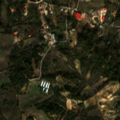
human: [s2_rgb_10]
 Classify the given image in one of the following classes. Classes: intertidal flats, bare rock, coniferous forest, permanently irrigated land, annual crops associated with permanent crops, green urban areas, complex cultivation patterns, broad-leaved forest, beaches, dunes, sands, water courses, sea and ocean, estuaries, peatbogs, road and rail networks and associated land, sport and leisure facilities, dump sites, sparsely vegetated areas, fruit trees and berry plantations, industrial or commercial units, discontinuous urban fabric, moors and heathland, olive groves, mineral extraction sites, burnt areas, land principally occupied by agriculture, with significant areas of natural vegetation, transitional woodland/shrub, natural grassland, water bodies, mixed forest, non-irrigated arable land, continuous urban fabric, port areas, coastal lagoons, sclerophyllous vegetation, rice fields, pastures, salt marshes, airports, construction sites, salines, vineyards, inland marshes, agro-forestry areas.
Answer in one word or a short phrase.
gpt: olive groves, land principally occupied by agriculture, with significant areas of natural vegetation, coniferous forest